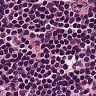
Metastatic tissue present: no